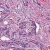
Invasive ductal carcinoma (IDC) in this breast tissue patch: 1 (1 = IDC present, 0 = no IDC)